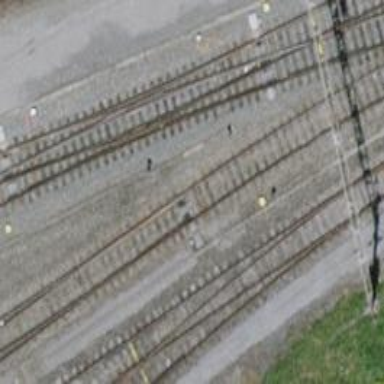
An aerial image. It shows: Railway switch.